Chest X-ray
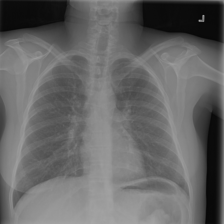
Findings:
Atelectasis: negative
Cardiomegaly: negative
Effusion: negative
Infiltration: negative
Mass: negative
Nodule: negative
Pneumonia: negative
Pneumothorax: negative
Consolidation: negative
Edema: negative
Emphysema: negative
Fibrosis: negative
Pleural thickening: negative
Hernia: negative